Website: macys
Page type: customer-info-address
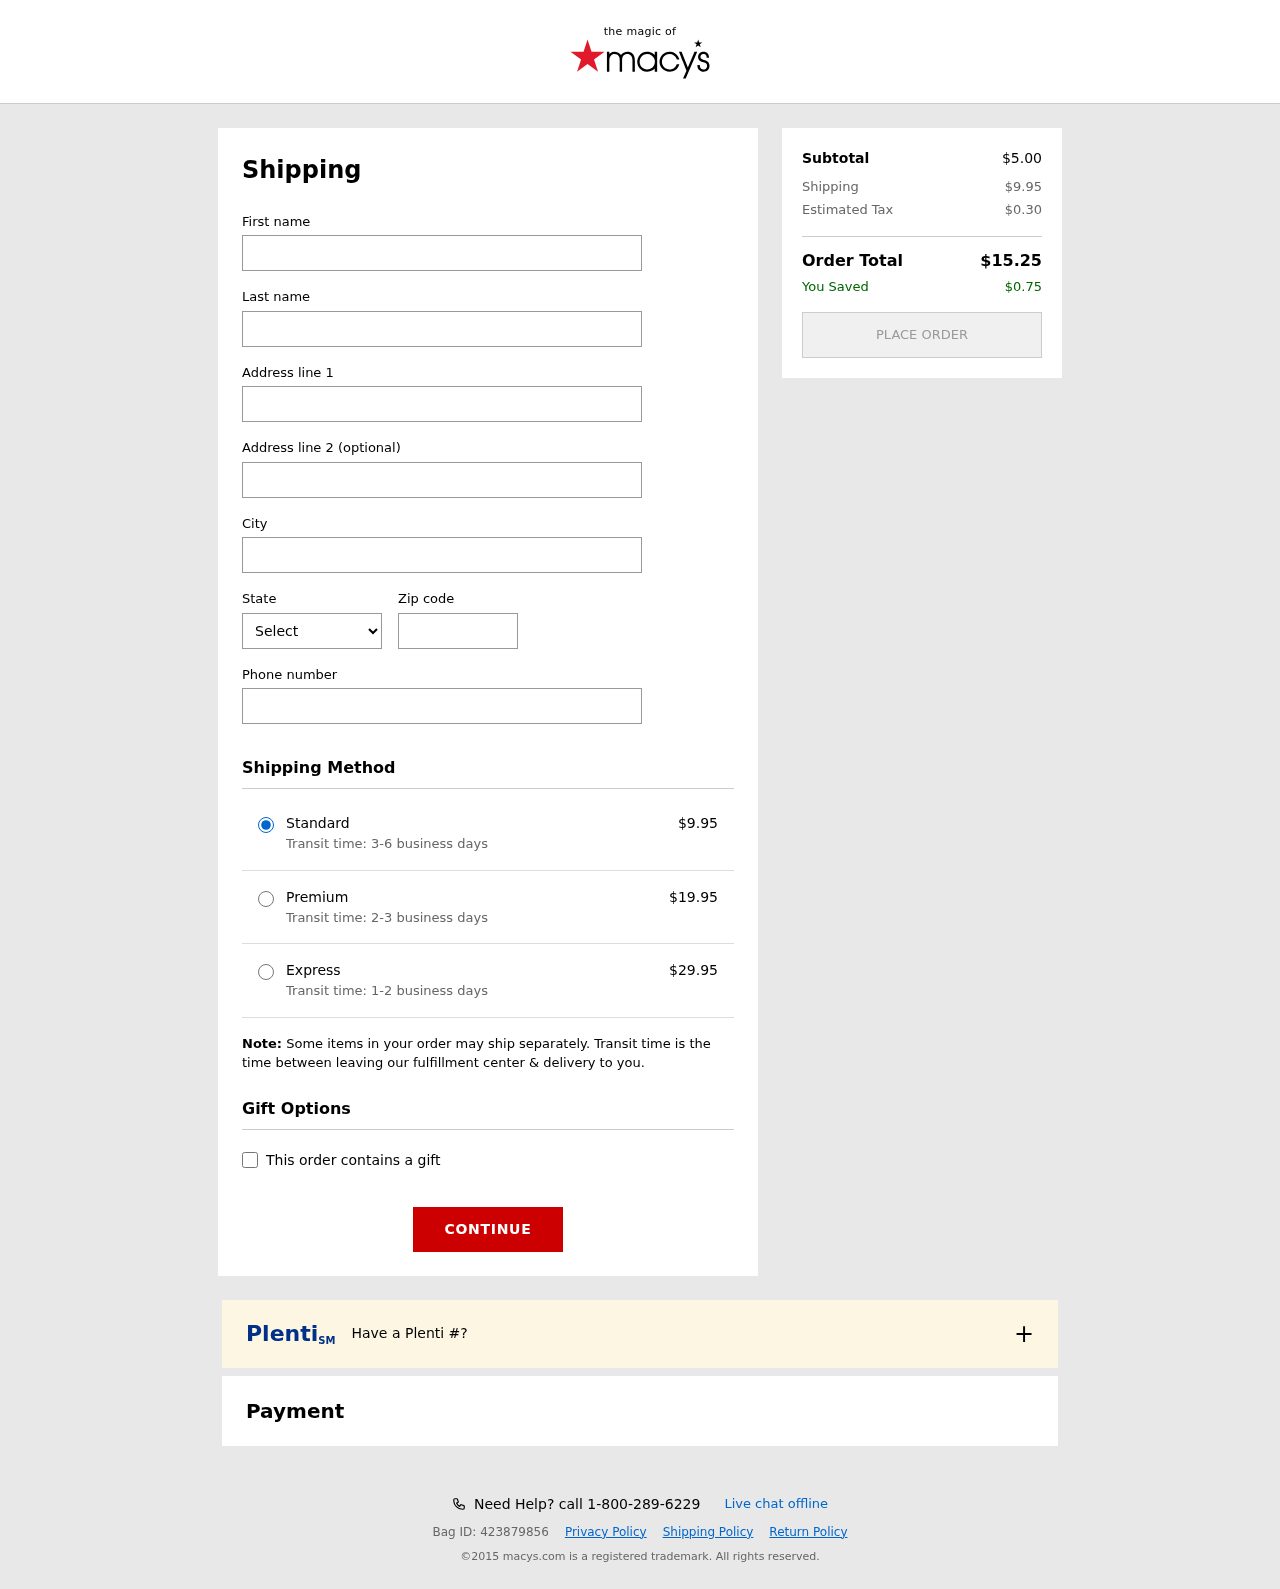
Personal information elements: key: PII_CITY
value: Lake Cassidy
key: PII_FIRSTNAME
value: John
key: PII_LASTNAME
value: Greene
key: PII_PHONE
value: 9394852414
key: PII_POSTCODE
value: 41982
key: PII_STATE_ABBR
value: VT
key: PII_STREET
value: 78698 Torres Roads
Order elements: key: ORDER_SHIPPING_COST
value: $9.95
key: ORDER_SHIPPING_COST_PREMIUM
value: $19.95
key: ORDER_SHIPPING_COST_EXPRESS
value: $29.95
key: ORDER_SUBTOTAL
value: $5.00
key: ORDER_TAX
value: $0.30
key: ORDER_TOTAL
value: $15.25
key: ORDER_SAVINGS
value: $0.75